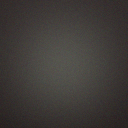
Screen state: off